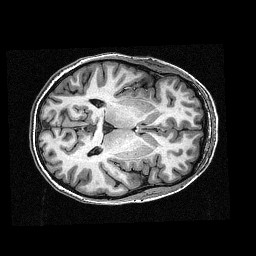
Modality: T1w
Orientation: axial
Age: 22
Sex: female